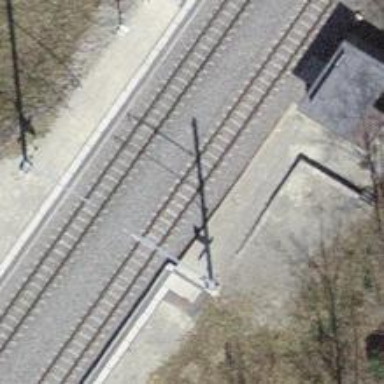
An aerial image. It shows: Light rail platform situated at railway platform designated for public transport.